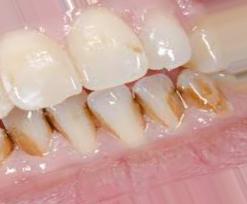
Condition: Tooth Discoloration